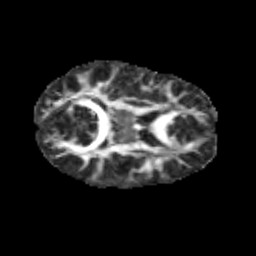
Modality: FA
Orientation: axial
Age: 9
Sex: female
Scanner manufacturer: siemens
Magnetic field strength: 3 T
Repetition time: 3.8 s
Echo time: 0.07 s